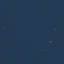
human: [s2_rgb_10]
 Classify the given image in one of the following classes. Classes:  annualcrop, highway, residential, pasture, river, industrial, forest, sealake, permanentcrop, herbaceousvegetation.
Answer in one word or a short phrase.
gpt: SeaLake